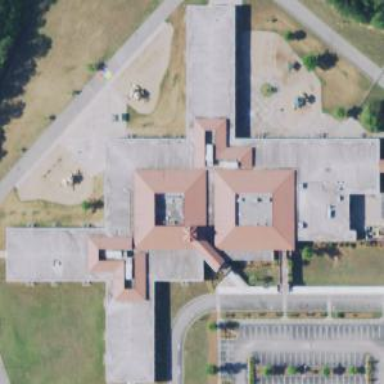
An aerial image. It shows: School building.